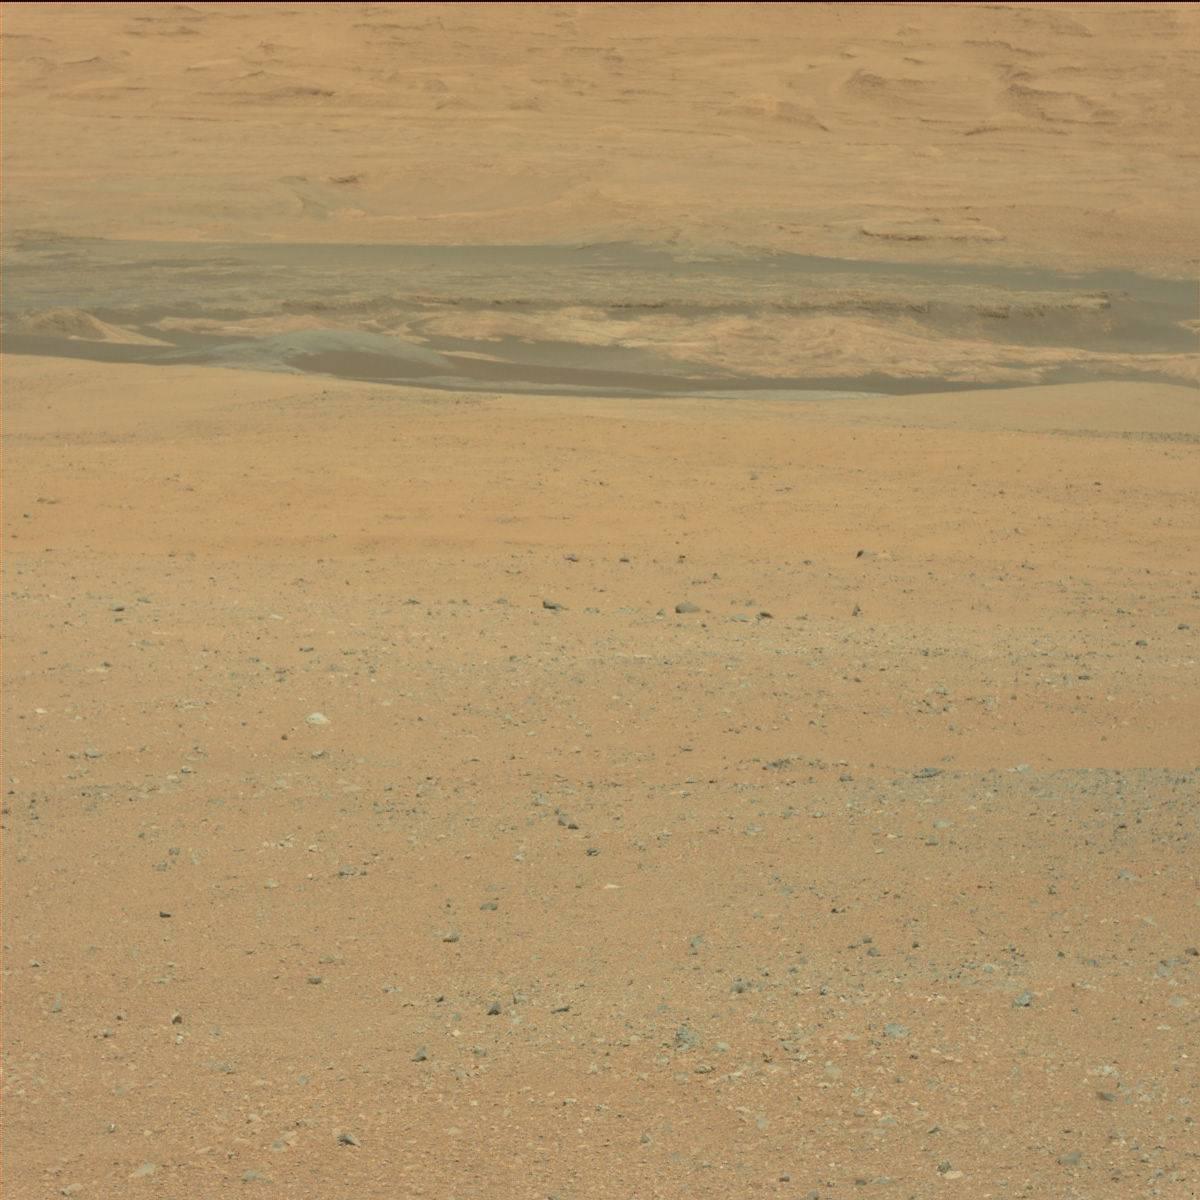
Terrain classes present: Ridge, Sand / Soil